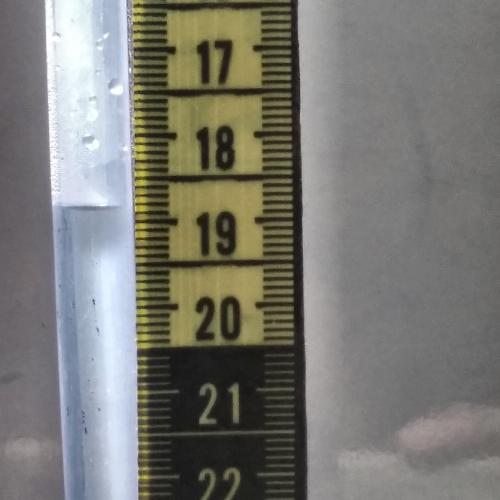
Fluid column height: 18.8 cm